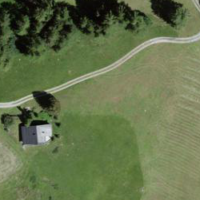
EUNIS habitat code: 26
Species observed at this site:
Rumex alpinus
Campanula barbata
Bartsia alpina